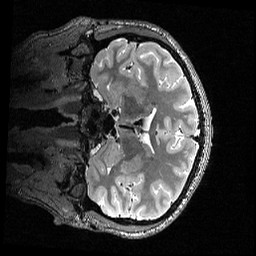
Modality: T2w
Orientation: coronal
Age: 21
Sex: male
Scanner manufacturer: siemens
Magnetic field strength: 3 T
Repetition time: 3.2 s
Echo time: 0.56 s